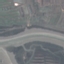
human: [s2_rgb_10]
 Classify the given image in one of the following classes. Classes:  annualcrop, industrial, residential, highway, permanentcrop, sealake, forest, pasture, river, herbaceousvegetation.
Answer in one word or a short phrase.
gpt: River